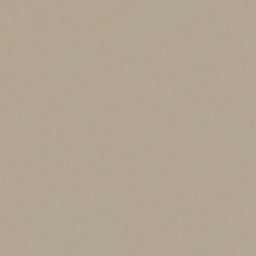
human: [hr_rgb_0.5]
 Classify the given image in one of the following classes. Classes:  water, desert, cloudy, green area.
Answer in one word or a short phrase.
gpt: desert